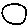
Label: moon